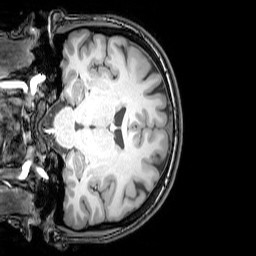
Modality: T1w
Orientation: coronal
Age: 24
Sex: female
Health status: healthy
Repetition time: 0.081 s
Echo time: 0.037 s